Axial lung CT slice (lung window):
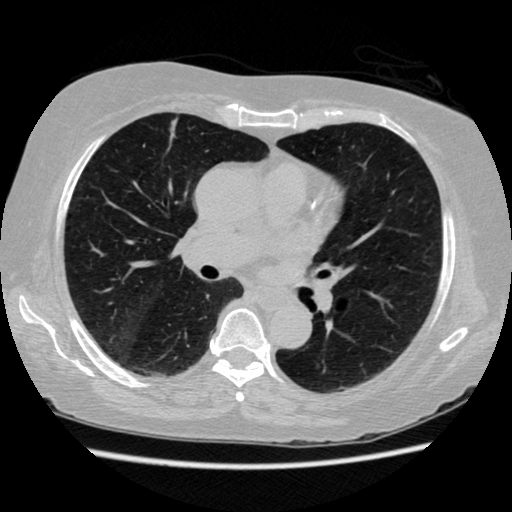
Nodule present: no